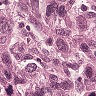
Metastatic tissue present: yes